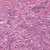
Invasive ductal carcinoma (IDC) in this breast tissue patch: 1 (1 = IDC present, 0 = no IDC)